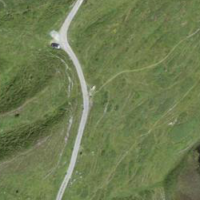
EUNIS habitat code: 31
Species observed at this site:
Parnassia palustris